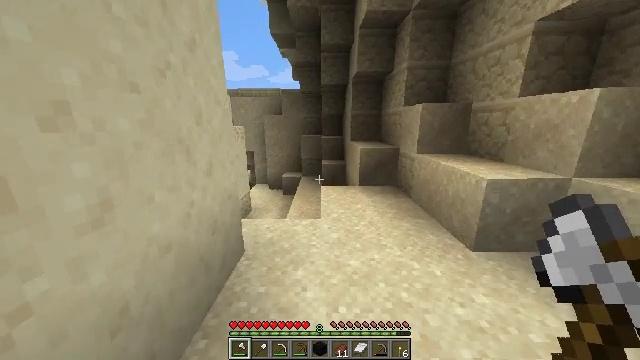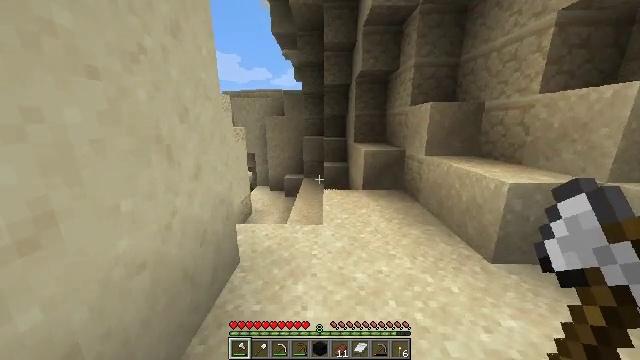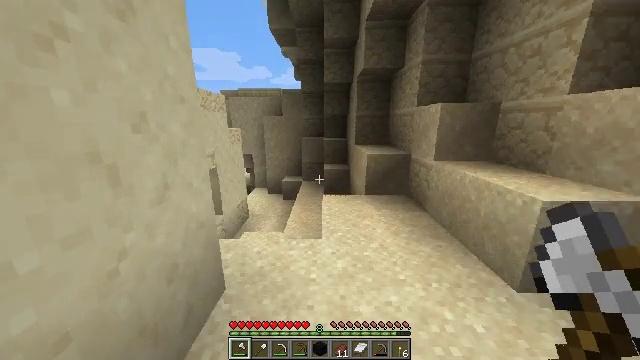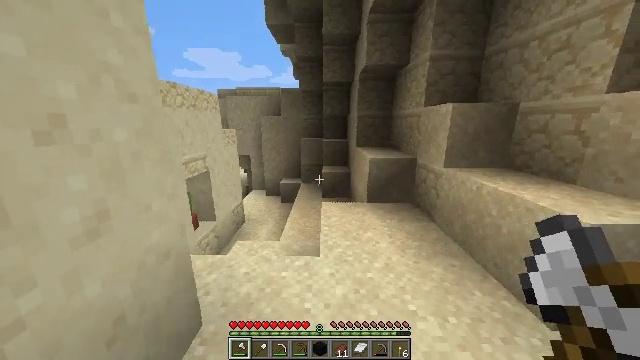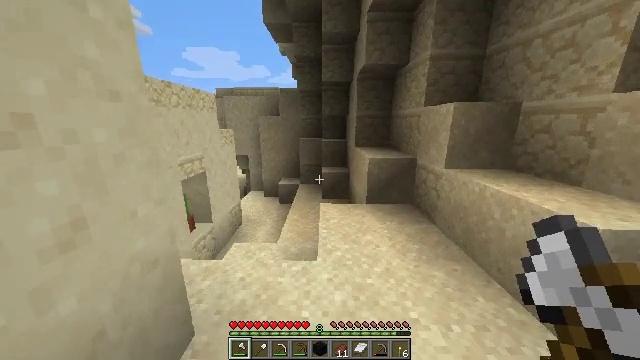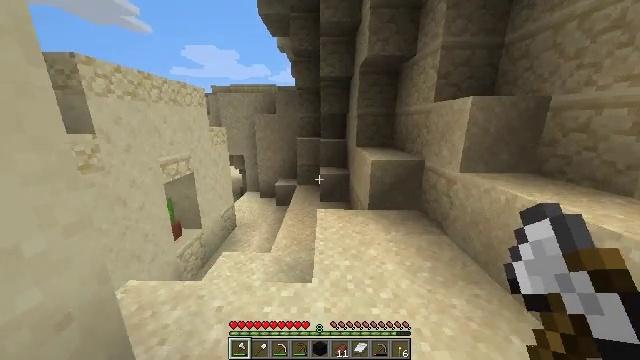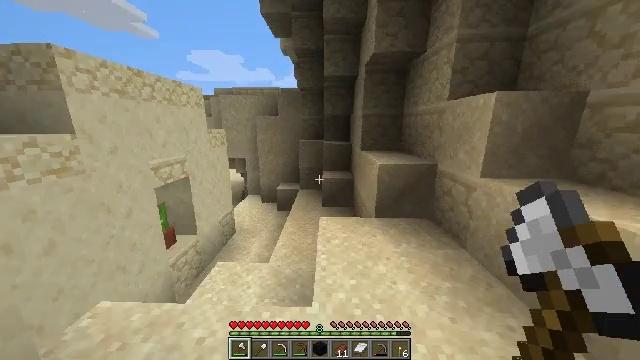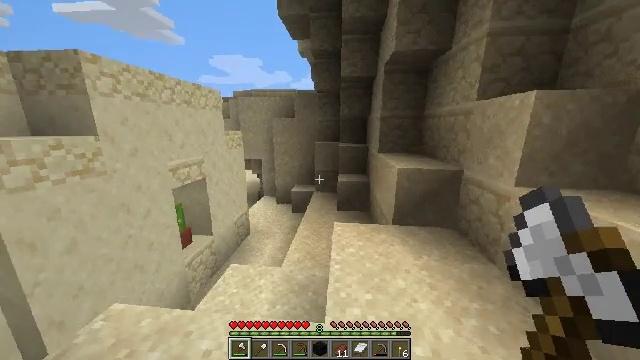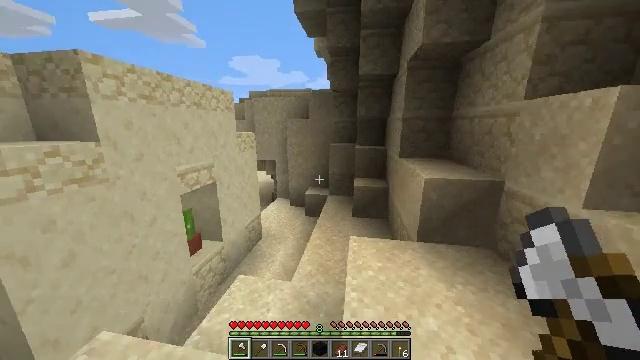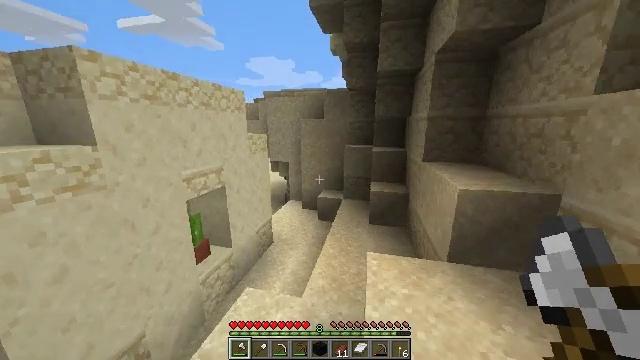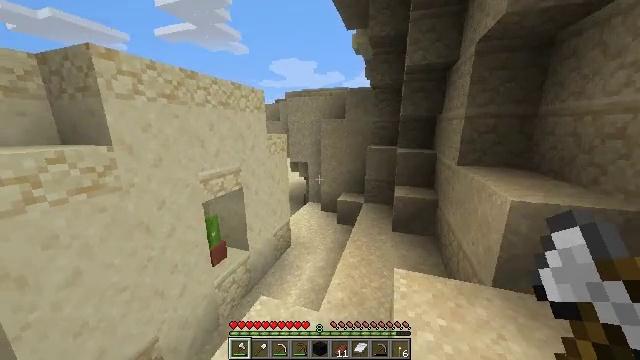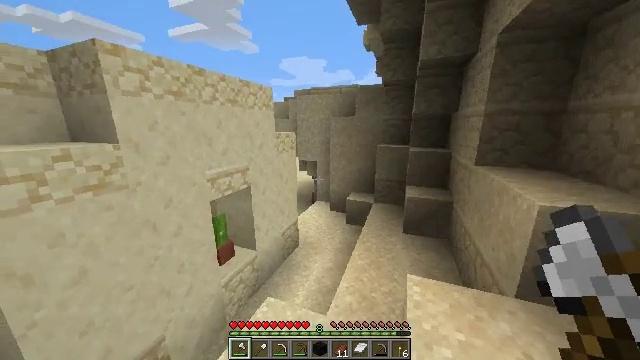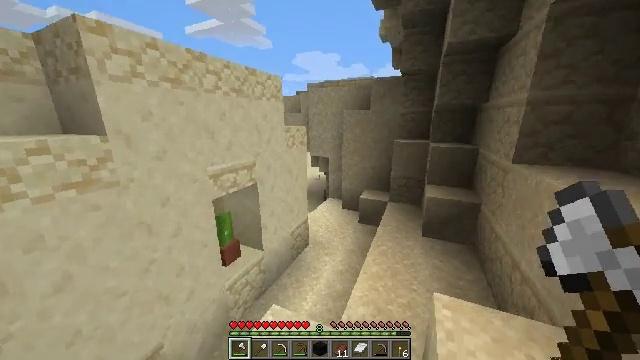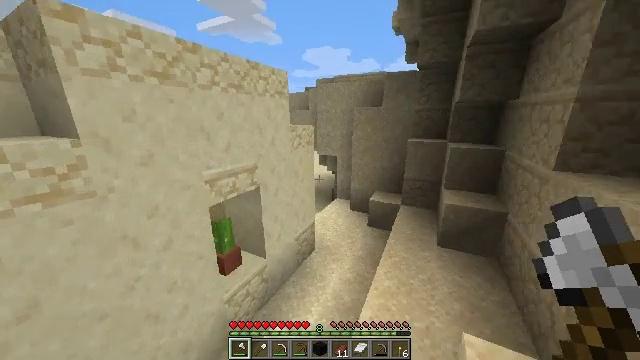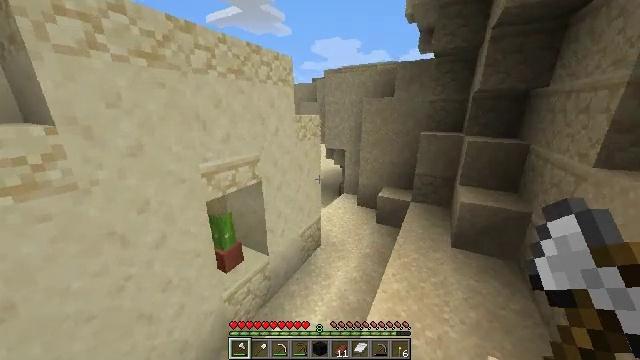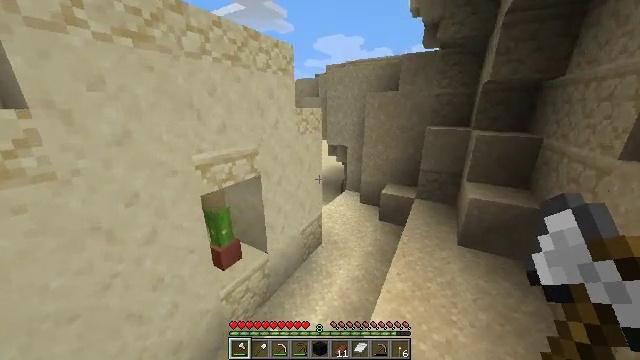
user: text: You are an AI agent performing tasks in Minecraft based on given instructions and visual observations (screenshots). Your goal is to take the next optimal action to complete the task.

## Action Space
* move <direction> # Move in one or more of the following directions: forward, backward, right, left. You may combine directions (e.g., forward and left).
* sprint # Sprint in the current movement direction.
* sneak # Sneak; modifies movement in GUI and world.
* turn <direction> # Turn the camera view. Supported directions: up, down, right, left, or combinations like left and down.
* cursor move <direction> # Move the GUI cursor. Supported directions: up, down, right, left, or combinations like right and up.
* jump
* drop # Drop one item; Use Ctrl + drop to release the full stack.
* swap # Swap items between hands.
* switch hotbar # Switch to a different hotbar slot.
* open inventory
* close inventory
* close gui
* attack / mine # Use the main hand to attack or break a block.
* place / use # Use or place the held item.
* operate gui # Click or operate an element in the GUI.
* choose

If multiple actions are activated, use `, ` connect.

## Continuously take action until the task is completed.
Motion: motion action
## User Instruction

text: Pull up beetroots from the soil.
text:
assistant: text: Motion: move forward
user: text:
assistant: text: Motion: move forward
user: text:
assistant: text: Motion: move forward
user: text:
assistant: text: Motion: move forward
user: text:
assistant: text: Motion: move forward
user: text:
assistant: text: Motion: move forward
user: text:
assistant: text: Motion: move forward, turn left
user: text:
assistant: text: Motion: move forward, turn left
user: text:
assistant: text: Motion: move forward, turn left
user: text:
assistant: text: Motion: move forward, turn left
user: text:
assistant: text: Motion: move forward, turn left
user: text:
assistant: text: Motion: move forward, turn left and down
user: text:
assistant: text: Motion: move forward, turn left
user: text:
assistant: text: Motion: move forward, turn left and down
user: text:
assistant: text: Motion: move forward
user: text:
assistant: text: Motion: move forward
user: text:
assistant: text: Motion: move forward
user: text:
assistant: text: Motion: move forward
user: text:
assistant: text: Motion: move forward
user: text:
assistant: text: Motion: move forward
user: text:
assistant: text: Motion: move forward
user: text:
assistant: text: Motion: move forward
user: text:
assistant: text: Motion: move forward
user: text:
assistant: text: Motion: move forward, turn right and up
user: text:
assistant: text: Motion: move forward
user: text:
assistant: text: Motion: move forward
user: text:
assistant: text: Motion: move forward
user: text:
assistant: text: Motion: move forward
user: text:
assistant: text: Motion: move forward
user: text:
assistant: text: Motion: move forward and move right